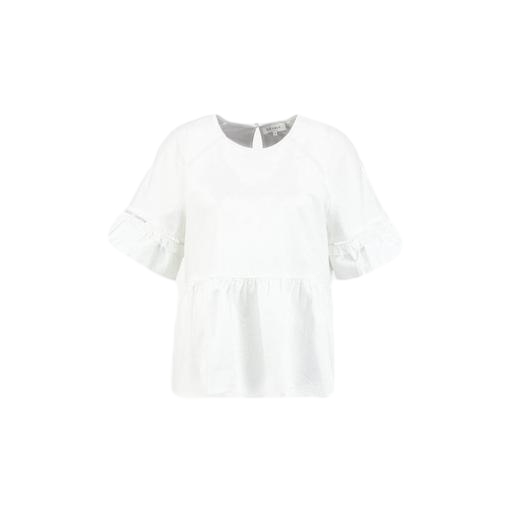
white peplum-hem top, short-sleeve top only macy, white bell-sleeve tee, white background